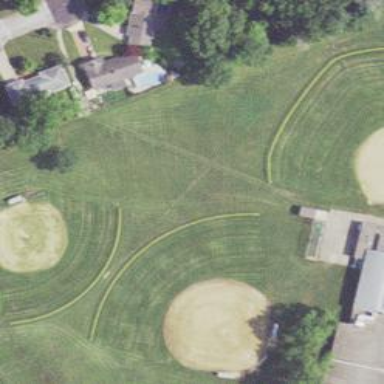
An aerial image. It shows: Baseball pitch for leisure land.